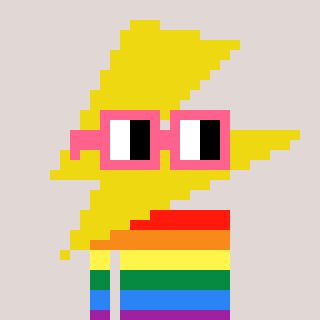
a pixel art character with square pink glasses, a lightning bolt-shaped head and a teal-colored body on a warm background